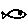
Label: fish